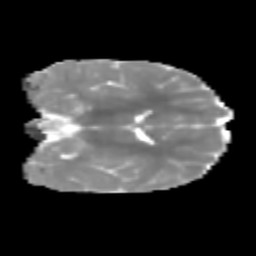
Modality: MD
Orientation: coronal
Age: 6
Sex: female
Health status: healthy